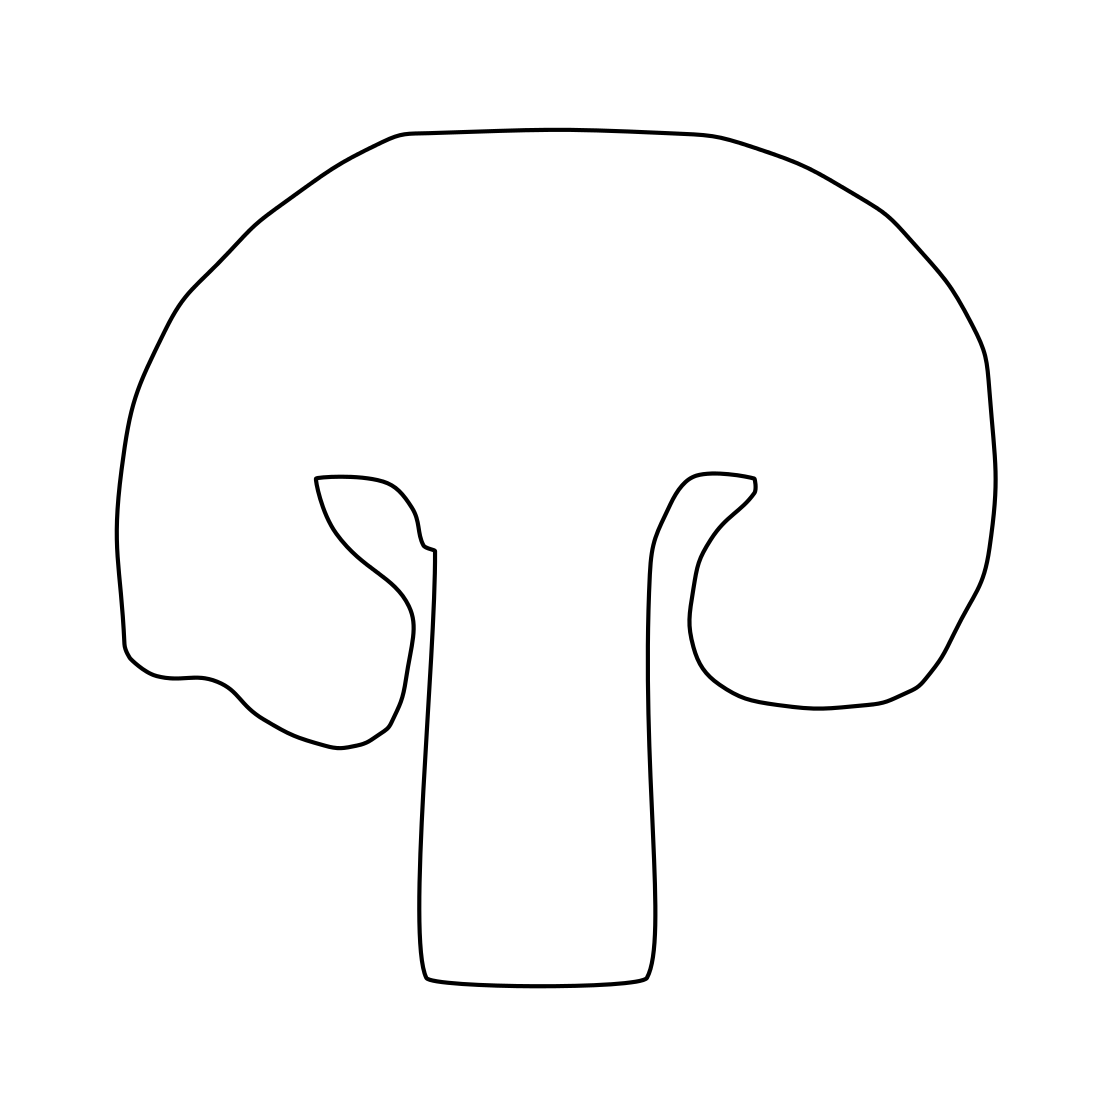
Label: mushroom